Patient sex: M
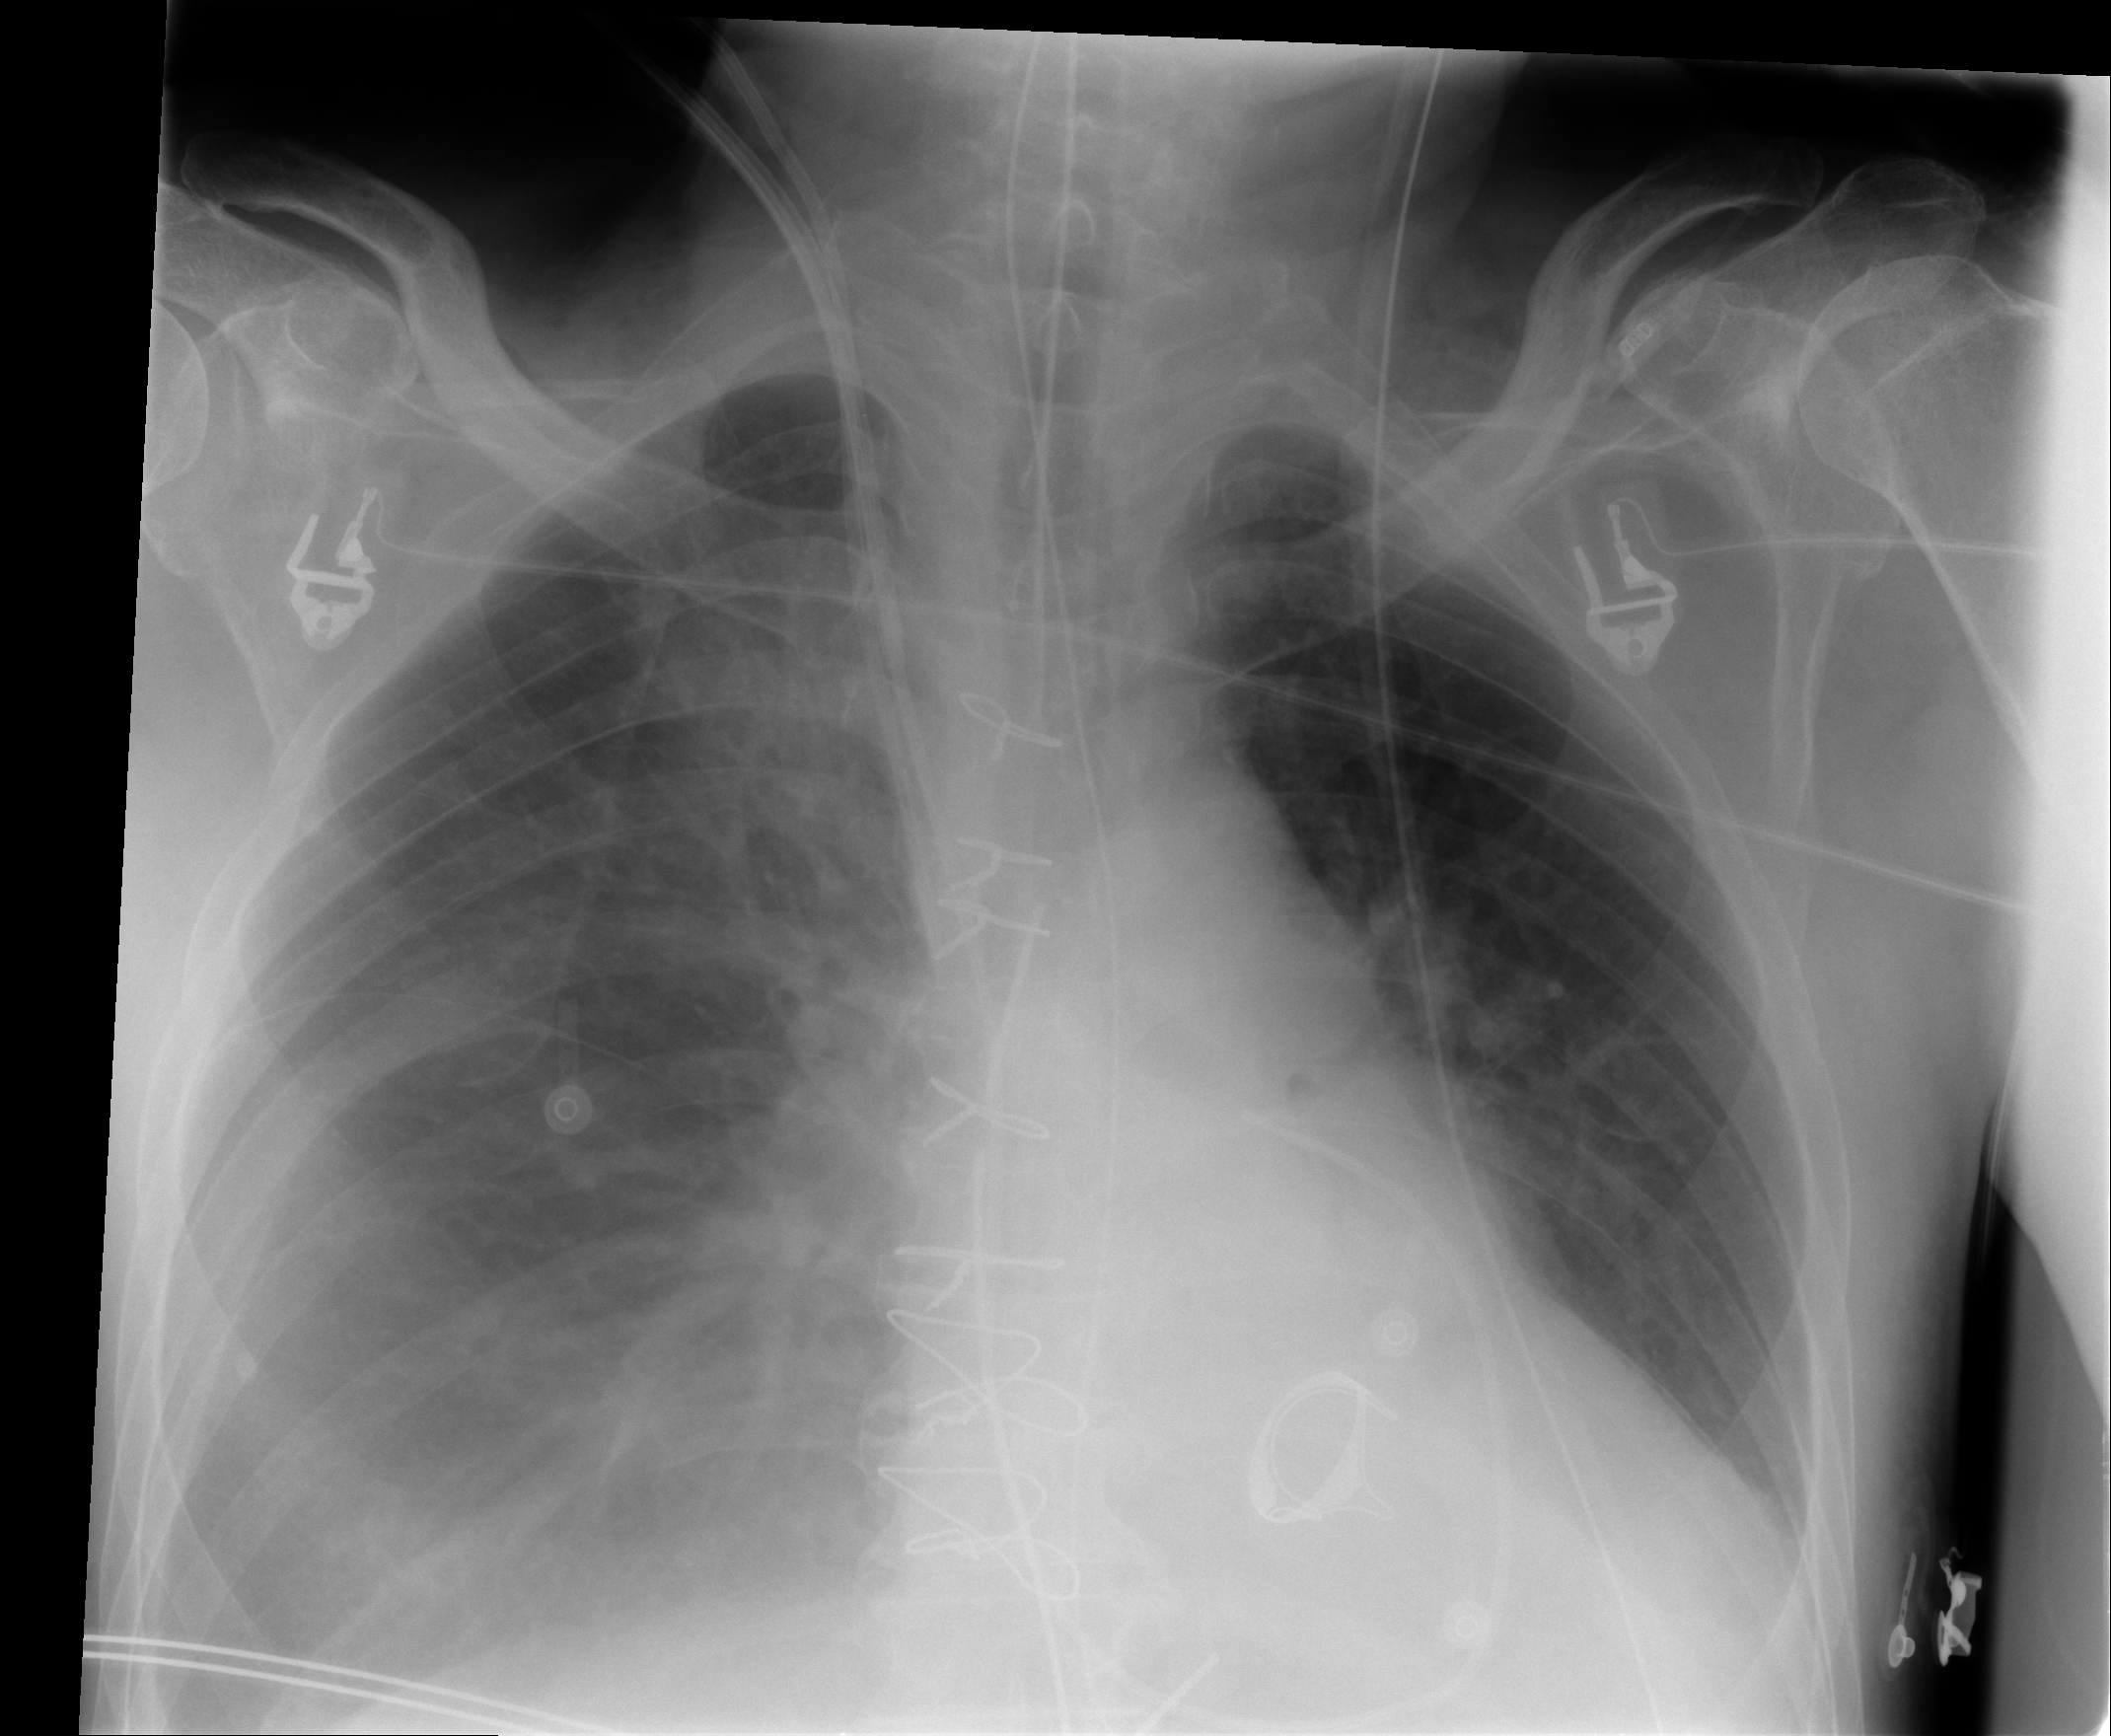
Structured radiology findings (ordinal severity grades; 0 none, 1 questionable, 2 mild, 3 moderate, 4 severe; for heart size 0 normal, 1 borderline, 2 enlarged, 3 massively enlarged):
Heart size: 2
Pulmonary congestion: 1
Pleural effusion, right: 1
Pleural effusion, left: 2
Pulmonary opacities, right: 0
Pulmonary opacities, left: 0
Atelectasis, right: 2
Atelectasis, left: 2